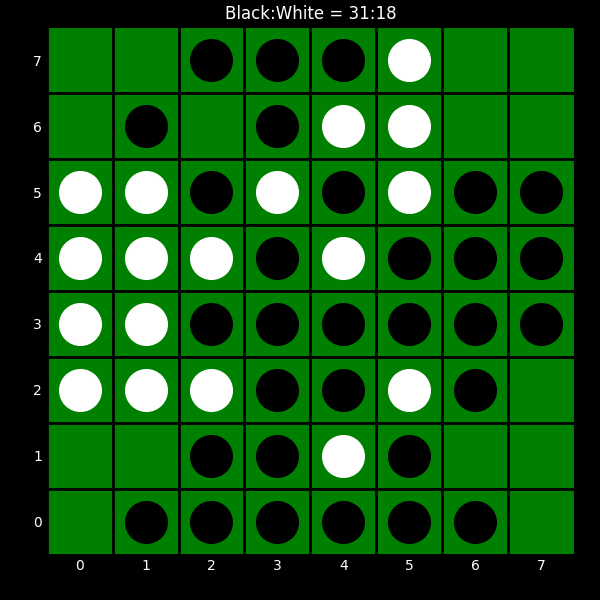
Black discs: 31
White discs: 18